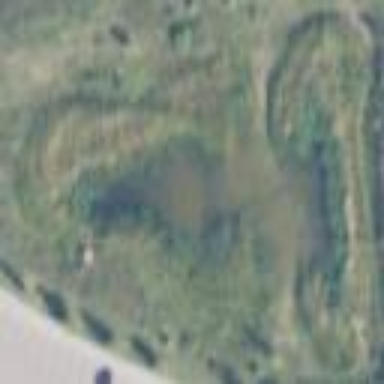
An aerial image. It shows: Pond surrounded by natural water.